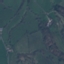
Land use / land cover: Pasture